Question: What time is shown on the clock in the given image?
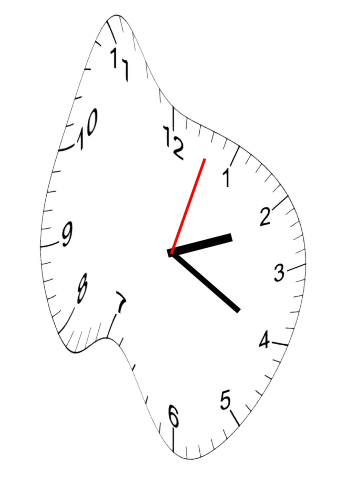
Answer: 02:20:03